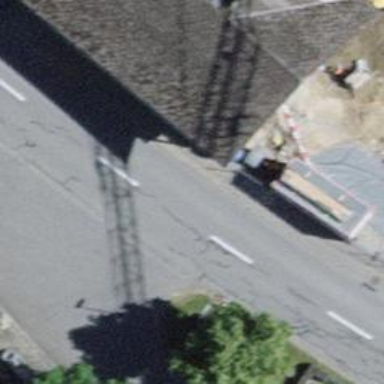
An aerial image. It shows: Public transport stop position.